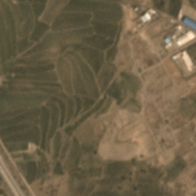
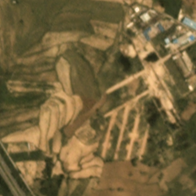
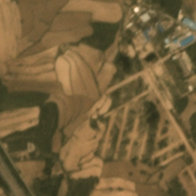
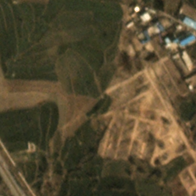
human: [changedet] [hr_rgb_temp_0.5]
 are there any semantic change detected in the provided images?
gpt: some new roads and increased plantation appeared in the scene .

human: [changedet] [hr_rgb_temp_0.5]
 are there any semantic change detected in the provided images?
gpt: several new roads and some new buildings built on the right side of the scene .

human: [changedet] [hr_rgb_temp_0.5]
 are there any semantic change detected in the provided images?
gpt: some new storage tanks appeared on the top right corner of the scene .

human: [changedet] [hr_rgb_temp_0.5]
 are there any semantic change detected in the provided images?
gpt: More trees are planted in the scene .

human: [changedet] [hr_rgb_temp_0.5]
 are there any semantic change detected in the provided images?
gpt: vegetation is increased and some new building are constructed .